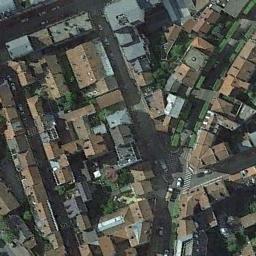
Label: residential